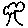
Label: tree